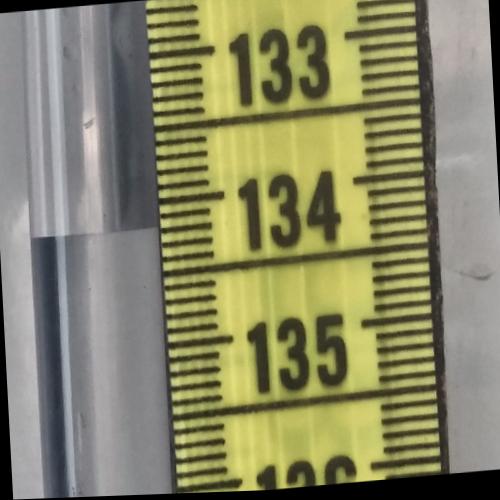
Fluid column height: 134.2 cm